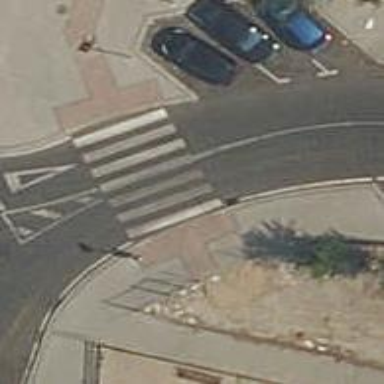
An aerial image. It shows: Uncontrolled zebra crossing on the road.